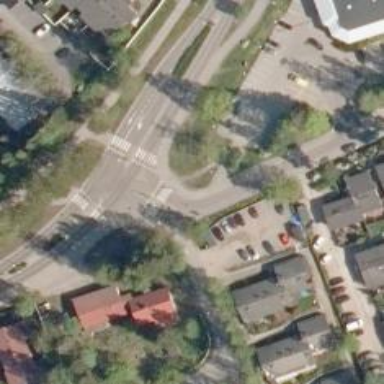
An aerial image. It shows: Road with "give way" sign.